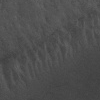
Atmospheric dust classification: not_dusty